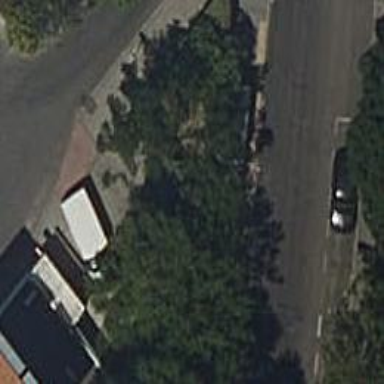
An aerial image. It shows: Bus stop with shelter. It is platform for public transport.